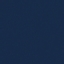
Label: SeaLake